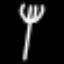
Label: fork